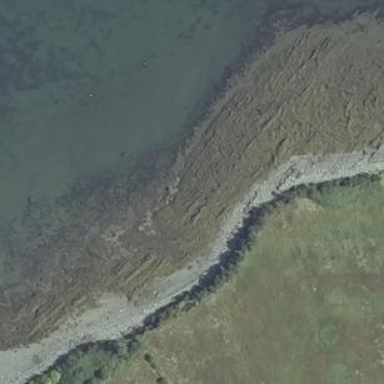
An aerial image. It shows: Gravel surface surrounding natural reef.